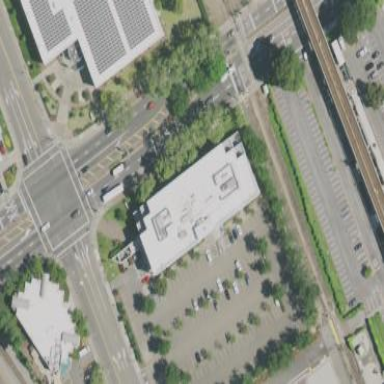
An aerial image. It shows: Commercial building.